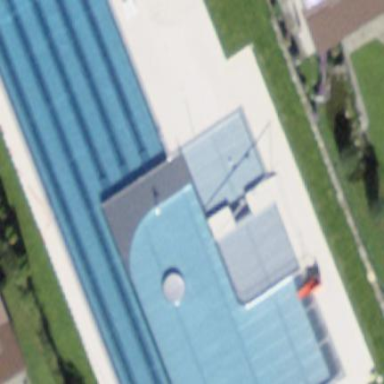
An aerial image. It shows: Swimming pool located in leisure land.